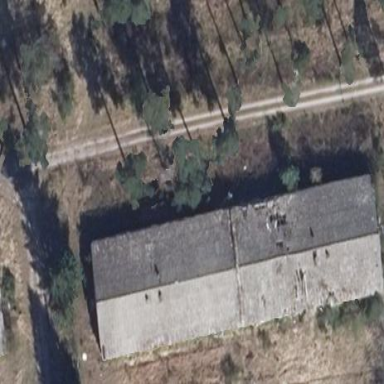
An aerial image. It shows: Building.